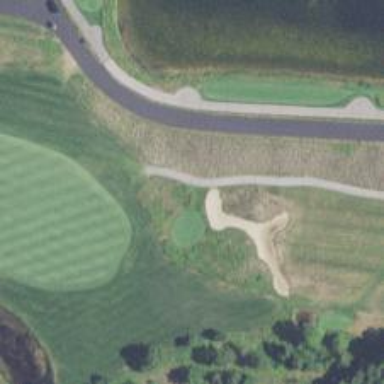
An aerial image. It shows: Path for both roads and golfers.